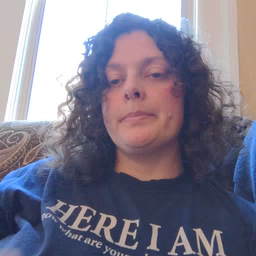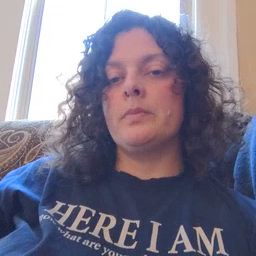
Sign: why